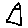
Label: triangle